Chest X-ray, AP view. Patient: 39 years old, sex F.
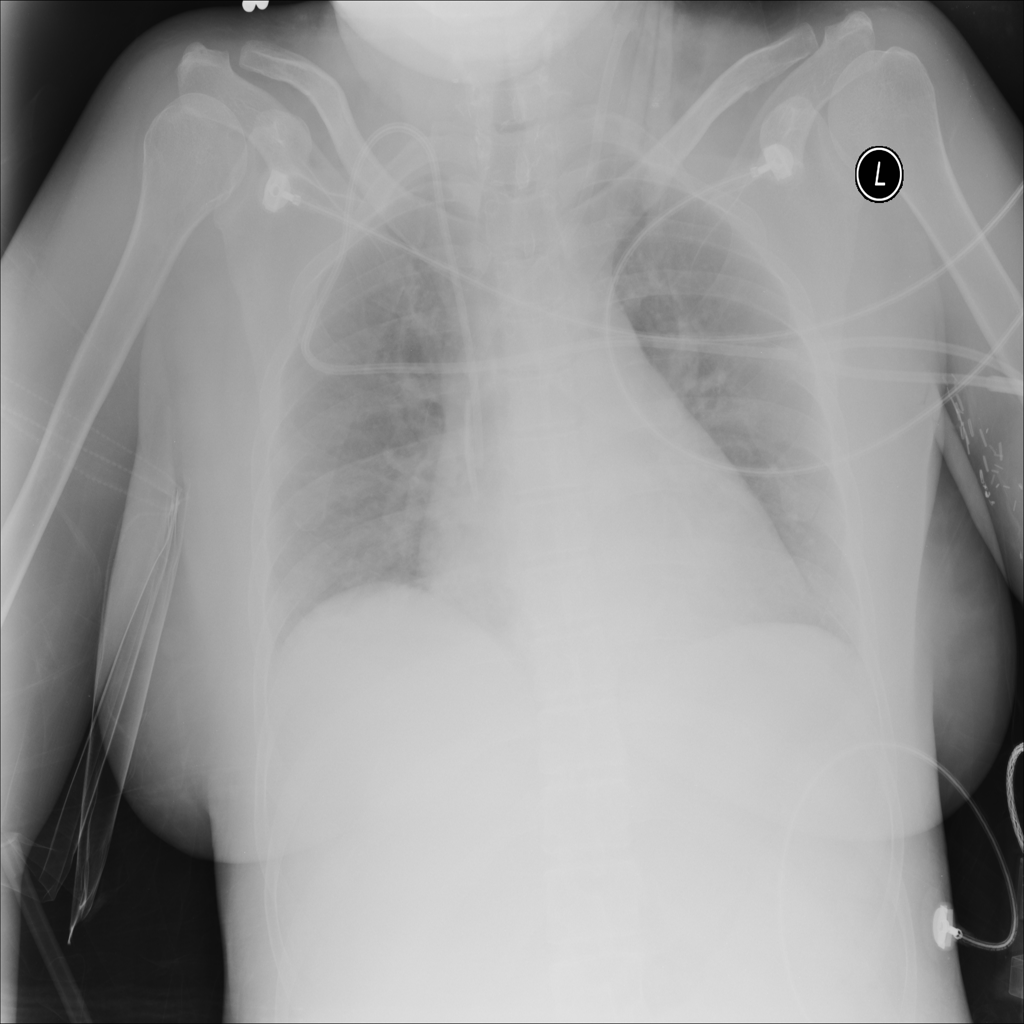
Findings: Infiltration